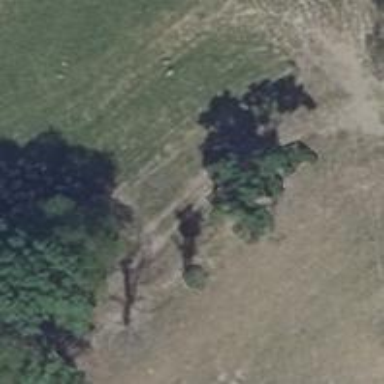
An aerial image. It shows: Hunting stand.